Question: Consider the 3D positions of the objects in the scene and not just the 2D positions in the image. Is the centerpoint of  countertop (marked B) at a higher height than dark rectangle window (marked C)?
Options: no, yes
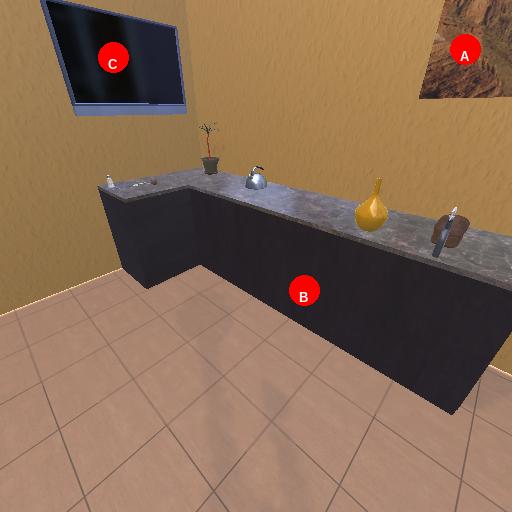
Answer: no